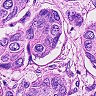
Metastatic tissue present: yes